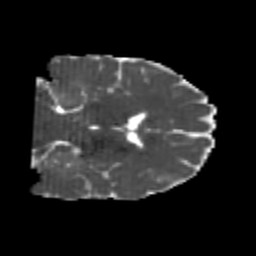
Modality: MD
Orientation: coronal
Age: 20
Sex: male
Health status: healthy
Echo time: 0.074 s